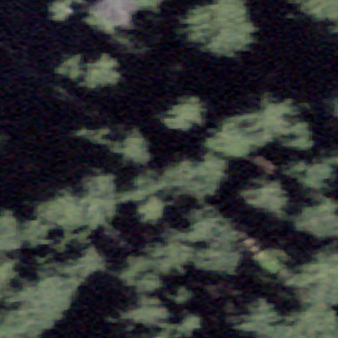
Label: other